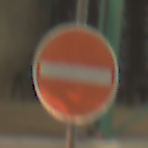
Verkehrszeichen: VerbotDerEinfahrt
Umgebung: Roofed, Special
Tageszeit: MorningAfternoon
Wetter: NotSpecified
Licht: Artificial
Jahreszeit: NotSpecified
Kontrast: MediumContrast